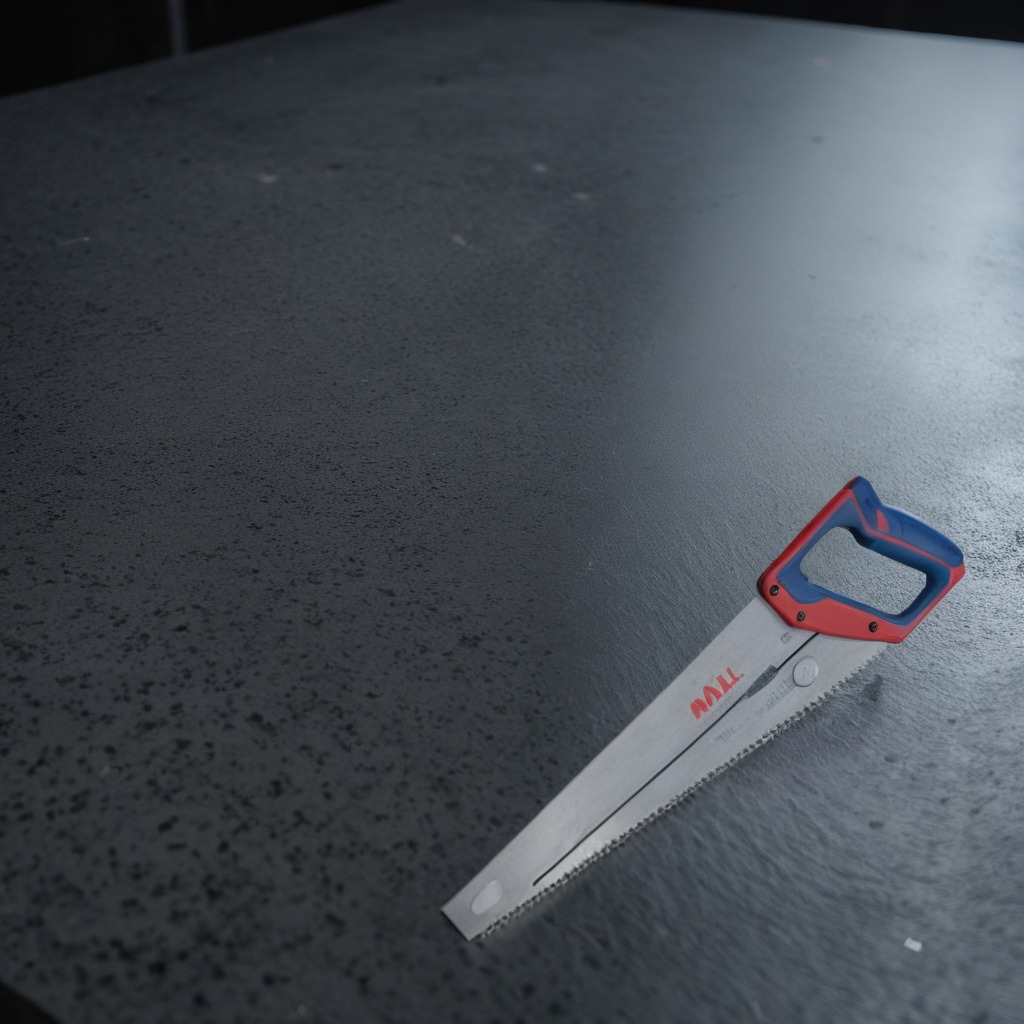
A metal saw is lying on the granite table inside a workshop at night.